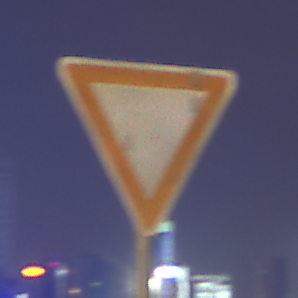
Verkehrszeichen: VorfahrtGewaehren
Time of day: Night
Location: Outdoor (Urban)
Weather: PartlyCloudy
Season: NotSpecified
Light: Natural